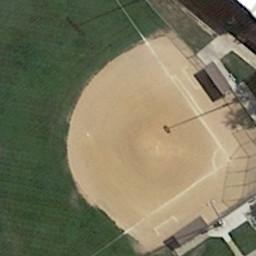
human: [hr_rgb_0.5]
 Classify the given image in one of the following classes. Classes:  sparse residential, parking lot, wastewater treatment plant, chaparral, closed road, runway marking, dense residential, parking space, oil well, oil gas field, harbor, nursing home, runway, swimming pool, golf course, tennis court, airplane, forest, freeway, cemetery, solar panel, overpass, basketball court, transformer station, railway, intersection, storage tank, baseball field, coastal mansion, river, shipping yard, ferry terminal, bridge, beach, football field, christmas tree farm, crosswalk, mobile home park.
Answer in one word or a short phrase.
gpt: baseball field